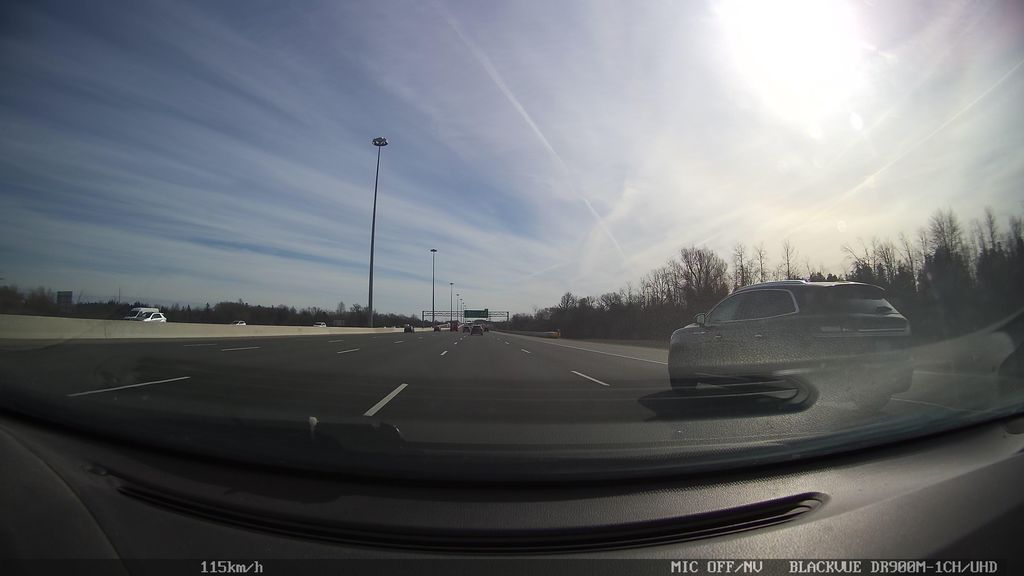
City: kitchener-waterloo